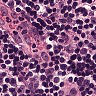
Metastatic tissue present: no